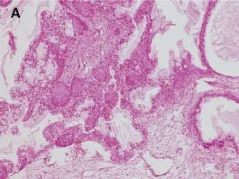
Histopathology. Haematoxylin and eosin stain (10x). (a) Atypical epithelial proliferation consisting of mucinous, intermediate and squamous cells. The cells described form solid nests that line glandular spaces, some with cystic dilations and extracellular mucin.
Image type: pathology (h&e)